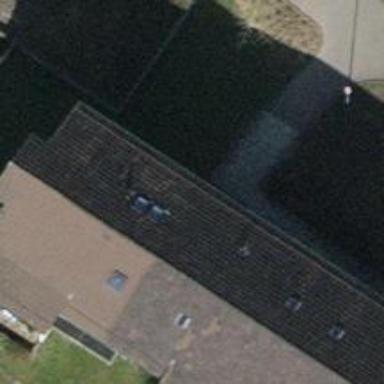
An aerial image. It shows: Gabled roof adorns the apartments building.